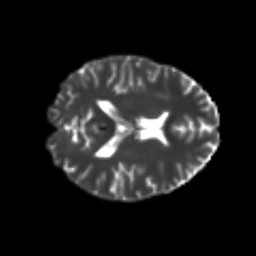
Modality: T2w
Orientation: axial
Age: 20
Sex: female
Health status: healthy
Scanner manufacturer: philips
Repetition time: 7.388 s
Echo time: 0.08599 s